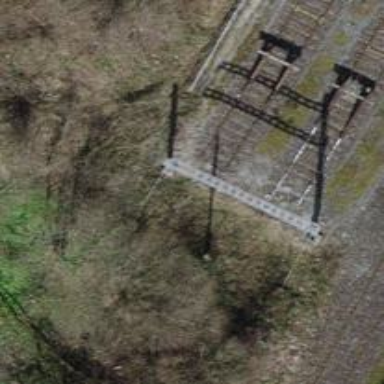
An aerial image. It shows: Railway buffer stop.